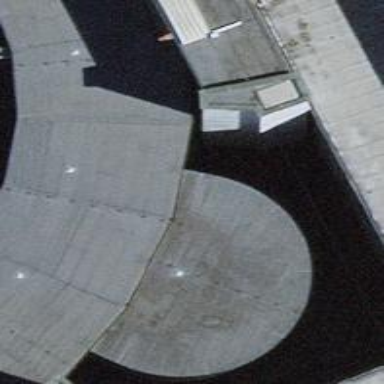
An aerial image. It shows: Steps covered by roof.